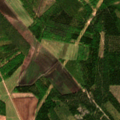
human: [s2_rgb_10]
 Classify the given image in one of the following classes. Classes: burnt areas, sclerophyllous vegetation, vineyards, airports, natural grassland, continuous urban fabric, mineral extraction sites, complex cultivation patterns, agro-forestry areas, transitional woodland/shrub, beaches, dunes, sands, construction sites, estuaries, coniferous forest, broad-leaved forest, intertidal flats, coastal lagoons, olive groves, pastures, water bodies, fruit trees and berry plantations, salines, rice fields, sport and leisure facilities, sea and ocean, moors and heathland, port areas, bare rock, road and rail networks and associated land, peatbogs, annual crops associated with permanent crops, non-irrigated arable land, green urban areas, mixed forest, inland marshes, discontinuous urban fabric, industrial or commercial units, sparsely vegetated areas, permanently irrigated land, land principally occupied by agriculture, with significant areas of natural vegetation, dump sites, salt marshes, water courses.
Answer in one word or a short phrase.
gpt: non-irrigated arable land, broad-leaved forest, coniferous forest, mixed forest, transitional woodland/shrub